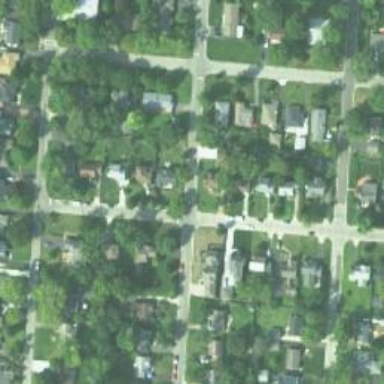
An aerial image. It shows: Neighborhood.